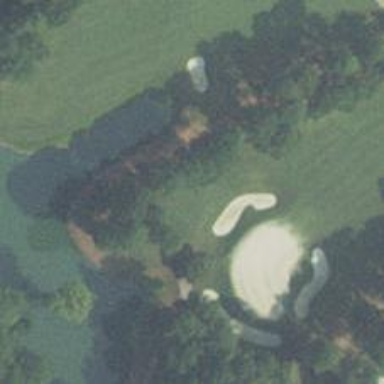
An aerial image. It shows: Golf hole.